В этой задаче мы исследуем эффективный процесс получения водяного пара, который был реализован в эксперименте. В водном растворе содержатся шарообразные наноразмерные частицы серебра (наночастицы) , концентрация которых порядка $10^{13}$ частиц на литр. Раствор освещается сфокусированным пучком света. Часть света поглощается наночастицами, которые при этом нагреваются и превращают в воду в пар вблизи своей поверхности, не нагревая при этом остальной объем жидкости. Пар выходит из раствора пузырьками. В настоящее время не все детали этого процесса полностью понятны, но точно известно, что в основе процесса лежит поглощение света с последующим возбуждением так называемых коллективных колебаний электронов в металлических наночастицах. Это устройство получило название плазмонного парогенератора.  Во всех пунктах задачи мы рассматриваем шарообразную наночастицу серебра радиусом $R = 10.0~\text{нм}$ с центром, зафиксированным в начале координат, см. рис 1(a). Все движения, силы или движущие поля параллельны горизонтальной оси $x$ (с единичным вектором $\textbf{e}_x$). Наночастица содержит свободные электроны (электроны проводимости), которые могут перемещаться во всем объеме наночастицы, не будучи привязаны ни к одному из атомов серебра. От каждого изначально нейтрального атома серебра высвободилось по одному электрону проводимости, в результате чего все атомы стали положительными ионами.
Определите объем $V$ и массу $M$ наночастицы, число $N$ и плотность зарядов $\rho$ ионов серебра в частице, а для свободных электронов — их концентрацию $n$, суммарный заряд $Q$ и суммарную массу $m_0$. В дальнейшем будем считать, что относительная диэлектрическая проницаемость $\varepsilon$ всех материалов равна 1. Внутри заряженного шара радиусом $R$ с постоянной плотностью зарядов $\rho$ создана небольшая сферически нейтральная область радиусом $R_1$, путем добавления зарядов с противоположной плотностью $- \rho$. Центр полости смещен на $\textbf{x}_d = x_d \textbf{e}_x$ относительно центра шара, рис 1(b).
Покажите, что электрическое поле внутри нейтральной области однородно и имеет вид $\textbf{E} = A(\rho/\varepsilon_0) \textbf{x}_p$. Определите константу $A$. Изучим коллективное движение свободных электронов. Промоделируем их однородно заряженным шаром с отрицательной плотностью заряда $- \rho$ с центром $\textbf{x}_p$. Шар может двигаться вдоль оси $x$ относительно центра неподвижного положительно заряженного шара из ионов серебра, находящегося в начале системы координат, рис 1(c). Предположим, что внешняя сила $\textbf{F}_\text{ext}$ смещает электронное облако в новое положение равновесия $\textbf{x}_p = x_p \textbf{e}_x$, где $|x_p| \ll R$. Практически весь объем является электрически нейтральным, за исключением малых областей зарядов, скапливающихся на противоположных концах наночастицы. Это соответствует предельному случаю $R_1 \to R$ в предыдущем задании.
Выразите через $\textbf{x}_p$ и $n$ следующие две величины: возвращающую силу $\textbf{F}$, действующую на электронное облако, и работу $W_{el}$, совершенную над электронным облаком в процессе смещения. Наночастица находится в вакууме. Под действием внешней силы $\textbf{F}_{\text{ext}}$ (вызванной однородным электрическим полем $\textbf{E}_0 = - E_0 \textbf{e}_x$) электронное облако смещается на небольшое расстояние $|x_p|$, где $|x_p| \ll R$.
Выразите смещение электронного облака $x_p$ через $E_0$ и $n$. Определите величину заряда электронов $- \Delta Q$, прошедшего через плоскость $xy$, проходящую через центр наночастицы. Выразите ее через $n$, $R$ и $x_p$. В случае как постоянного, так и переменного электрического поля $\textbf{E}_0$ наночастица может быть представлена эквивалентным электрическим контуром. Определим его эквивалентную емкость. Для этого свяжем работу $W_{el}$ по разделению зарядов $\Delta Q$ с энергией конденсатора, несущего заряды $\pm \Delta Q$. Разделение зарядов приводит к появлению напряжения $V_0$ на эквивалентном конденсаторе.
Выразите эквивалентную емкость наночастицы $C$ через $\varepsilon_0$ и $R$ и найдите ее численное значение.
Для данной емкости выразите через $E_0$ и $R$ эквивалентное напряжение $V_0$, которое следует подать на конденсатор, чтобы накопить заряд $\Delta Q$. В переменном поле $\textbf{E}_0$ электронное облако движется как единое целое со скоростью $\textbf{v} = v\textbf{e}_x$, рис. 1(d). Облако обладает кинетической энергией $W_{kin}$ и при своем движении создает электрический ток $I$, протекающий через плоскость $yz$. Кинетическая энергия электронного облака может быть представлена в виде энергии эквивалентной катушки индуктивности $L$ с током $I$.
Выразите $W_{kin}$ и $I$ через скорость $v$.
Выразите эквивалентную индуктивность $L$ через радиус частицы $R$, заряд электрона $e$ и его массу $m_e$, концентрацию свободных электронов $n$ и найдите ее численное значение. Из вышеприведенного анализа следует, что движение электронного облака. представленного самому себе после смещения из положения равновесия, может быть описано свободными колебаниями в идеальном колебательном $LC$ контуре. Такое колебательное движение свободного электронного облака известно как плазмонный резонанс с соответствующей плазмонной частотой $\omega_p$.
Выразите плазмонную частоту $\omega_p$ колебаний электронного облака через заряд электрона $e$ и его массу $m_e$, плотность заряда электронов $n$ и электрическую постоянную $\varepsilon_0$.
Вычислите $\omega_p$ в рад/с и длину света в вакууме $\lambda_p$ в нм, частота которой $\omega = \omega_p$. В оставшейся части задачи наночастица освещается монохроматическим светом с циклической частотой $\omega_p$ и интенсивностью $S = \frac{1}{2} c \varepsilon_0 E_0^2 = 1.00~\text{МВт} \cdot \text{м}^{-2}$. Поскольку длина волны света велика по сравнению с размерами частицы $\lambda_p \gg R$, можно считать, что частица находится в однородном внешнем поле $\textbf{E}_0 = - E_0 \cos( \omega_p t) \textbf{e}_x$. Под действием поля $\textbf{E}_0$ электронное облако осциллирует с той же самой частотой и постоянной амплитудой $x_0$. Центр электронного облака движется с переменной скоростью $\textbf{v} = d\textbf{x}_p/dt$. Такие колебания электронного облака приводят к поглощению света частицей. Энергия, поглощенная частицей, либо превращается в теплоту за счет джоулевых потерь в самой частице, либо переизлучается частицей в виде рассеянного света. Джоулево тепло выделяется за счет случайных, полностью неупругих столкновений свободных электронов с ионами серебра. Вся кинетическая энергия превращается в энергию колебаний ионов, то есть в тепло. Среднее время между двумя последовательными столкновениями для одного электрона $\tau \gg 1/\omega_p$. Для наночастицы серебра оно равно $\tau = 5.24 \cdot 10^{-15}~\text{с}$.
Найдите выражение для усредненной по времени мощности джоулевых потерь $P_{heat}$ в наночастице, а также усредненный по времени квадрат силы тока $\langle I^2 \rangle$. Приведите их явную зависимость от среднего квадрата скорости $\langle v^2 \rangle$ электронного облака.
Моделируя наночастицу омическим сопротивлением, на котором выделяется джоулево тепло мощностью $P_{heat}$ при протекании тока $I$ электронного облака, найдите выражение для эффективного сопротивления $R_{heat}$. Вычислите его численное значение. Падающий пучок света теряет некоторую среднюю мощность $P_{scat}$ за счет рассеяния на осциллирующем электронном облаке (переизлучение). $P_{scat}$ зависит от характеристик источника рассеянных волн (амплитуды $x_0$, заряда $Q$, циклической частоты $\omega_p$) и свойств световых волн (скорости света $c$ и электрической постоянной $\varepsilon_0$). Выражение для $P_{scat}$ можно записать как $P_{scat} = \frac{Q^2 x_0^2 \omega_p^4}{12\pi \varepsilon_0 c^3} $.
Используя $P_{scat}$, найдите выражение для эквивалентного сопротивления рассеяния $R_{scat}$ в эквивалентной модели с сопротивлением (по аналогии с $R_{heat}$) и вычислите его значение. Для моделирования наночастицы серебра все вышеперечисленные элементы электрических цепей можно собрать в единый последовательный $RLC$ контур. Гармонический источник напряжения в цепи $V = V_0 \cos (\omega_p t)$ определяется электрическим полем $E_0$ падающего света.
Получите выражения для средних по времени мощностей потерь $P_{heat}$ и $P_{scat}$ через амплитуду электрического поля $E_0$ падающего свет на частоте плазмонного резонанса $\omega = \omega_p$.
Вычислите значения $E_0$, $P_{heat}$, $P_{scat}$. Водный раствор содержит наночастицы серебра с концентрацией $n_{np} = 7.3 \times 10^{15}~\text{м}^{-3}$. Раствор находится внутри прозрачного прямоугольного сосуда размером $h \times h \times a = 10 \times 10 \times 1.0~\text{см}^3$. Сосуд освещается нормально падающим по нормали пучком монохроматического света на частоте плазмонного резонанса с интенсивностью $S = 1.0~\text{МВт} \cdot \text{м}^{-2}$, рис 1(e). Температура воды $T_{wa} = 20^\circ C$. Предположим, что в установившемся состоянии все джоулево тепло в наночастице идет на парообразование (с конечной температурой пара $T_{st} = 100^\circ C$). Температура воды при этом остается постоянной. Термодинамический к.п.д. плазмонного парогенератора определяется как $\eta = P_{st}/P_{tot}$, где $P_{st}$ — мощность, идущая на производство пара во всем сосуде, а $P_{tot}$ — полная мощность светового потока, падающего на сосуд. Большую часть времени каждая наночастица окружена паром, а не водой. Поэтому можно считать, что она находится в вакууме.
Вычислите полную массу пара $\mu_{st}$, произведенного в плазмонном парогенераторе за одну секунду при облучении световым пучком с плазмонной частотой и интенсивностью $S$, как дано выше.
Вычислите значение к.п.д. $\eta$ плазмонного генератора.
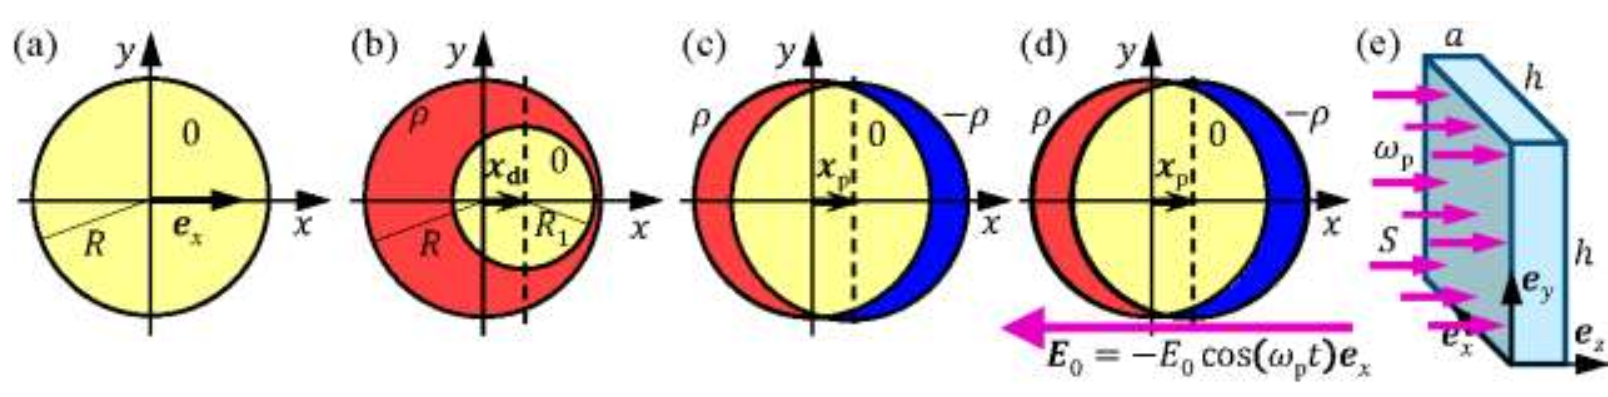
Определите объем $V$ и массу $M$ наночастицы, число $N$ и плотность зарядов $\rho$ ионов серебра в частице, а для свободных электронов — их концентрацию $n$, суммарный заряд $Q$ и суммарную массу $m_0$.

Покажите, что электрическое поле внутри нейтральной области однородно и имеет вид $\textbf{E} = A(\rho/\varepsilon_0) \textbf{x}_p$. Определите константу $A$.

Выразите через $\textbf{x}_p$ и $n$ следующие две величины: возвращающую силу $\textbf{F}$, действующую на электронное облако, и работу $W_{el}$, совершенную над электронным облаком в процессе смещения.

Выразите смещение электронного облака $x_p$ через $E_0$ и $n$. Определите величину заряда электронов $- \Delta Q$, прошедшего через плоскость $xy$, проходящую через центр наночастицы. Выразите ее через $n$, $R$ и $x_p$.

Выразите эквивалентную емкость наночастицы $C$ через $\varepsilon_0$ и $R$ и найдите ее численное значение.

Для данной емкости  выразите через $E_0$ и $R$ эквивалентное напряжение $V_0$, которое следует подать на конденсатор, чтобы накопить заряд $\Delta Q$.

Выразите $W_{kin}$ и $I$ через скорость $v$.

Выразите эквивалентную индуктивность $L$ через радиус частицы $R$, заряд электрона $e$ и его массу $m_e$, концентрацию свободных электронов $n$ и найдите ее численное значение.

Выразите плазмонную  частоту $\omega_p$ колебаний электронного облака через заряд электрона $e$ и его массу $m_e$, плотность заряда электронов $n$ и электрическую постоянную $\varepsilon_0$.

Вычислите $\omega_p$ в рад/с и длину света в вакууме $\lambda_p$ в нм, частота которой $\omega = \omega_p$.

Найдите выражение для усредненной по времени мощности джоулевых потерь $P_{heat}$ в наночастице, а также усредненный по времени  квадрат силы тока $\langle I^2 \rangle$. Приведите их явную зависимость от среднего квадрата скорости $\langle v^2 \rangle$ электронного облака.

Моделируя наночастицу омическим сопротивлением, на котором выделяется джоулево тепло мощностью $P_{heat}$ при протекании тока $I$ электронного облака, найдите выражение для эффективного сопротивления $R_{heat}$. Вычислите его численное значение.

Используя $P_{scat}$, найдите выражение для эквивалентного сопротивления рассеяния $R_{scat}$ в эквивалентной модели с сопротивлением (по аналогии с $R_{heat}$) и вычислите его значение.

Получите выражения для средних по времени мощностей потерь $P_{heat}$ и $P_{scat}$ через амплитуду электрического поля $E_0$ падающего свет на частоте плазмонного резонанса $\omega = \omega_p$.

Вычислите значения $E_0$, $P_{heat}$, $P_{scat}$.

Вычислите полную массу пара $\mu_{st}$, произведенного в плазмонном парогенераторе за одну секунду при облучении световым пучком с плазмонной частотой и интенсивностью $S$, как дано выше.

Вычислите значение к.п.д. $\eta$ плазмонного генератора.
Темы:
T, Международные